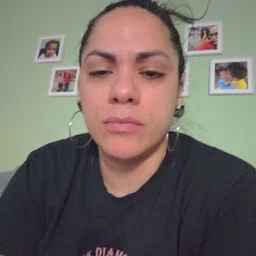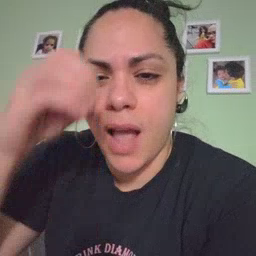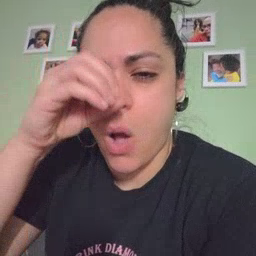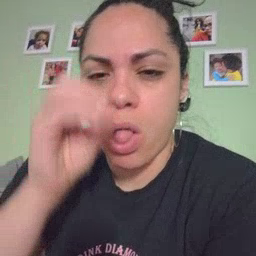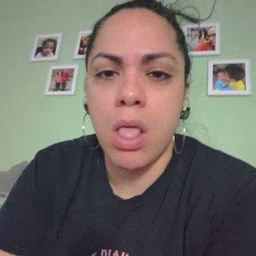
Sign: owl